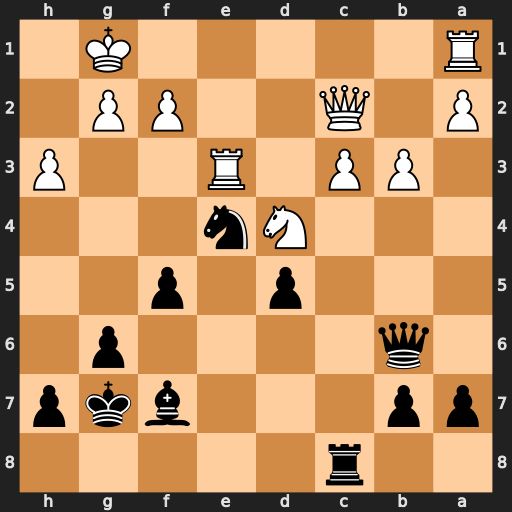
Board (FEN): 2r5/pp3bkp/1q4p1/3p1p2/3Nn3/1PP1R2P/P1Q2PP1/R5K1
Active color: b
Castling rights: -
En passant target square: -
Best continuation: Qxd4 cxd4 Rxc2